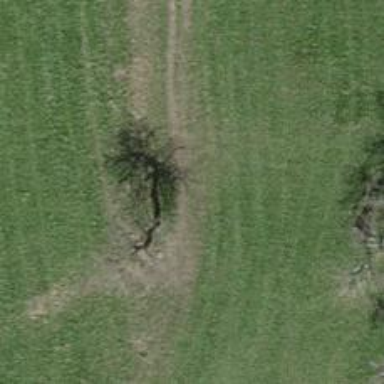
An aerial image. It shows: Beautiful tree in nature.